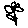
Label: flower